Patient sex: M
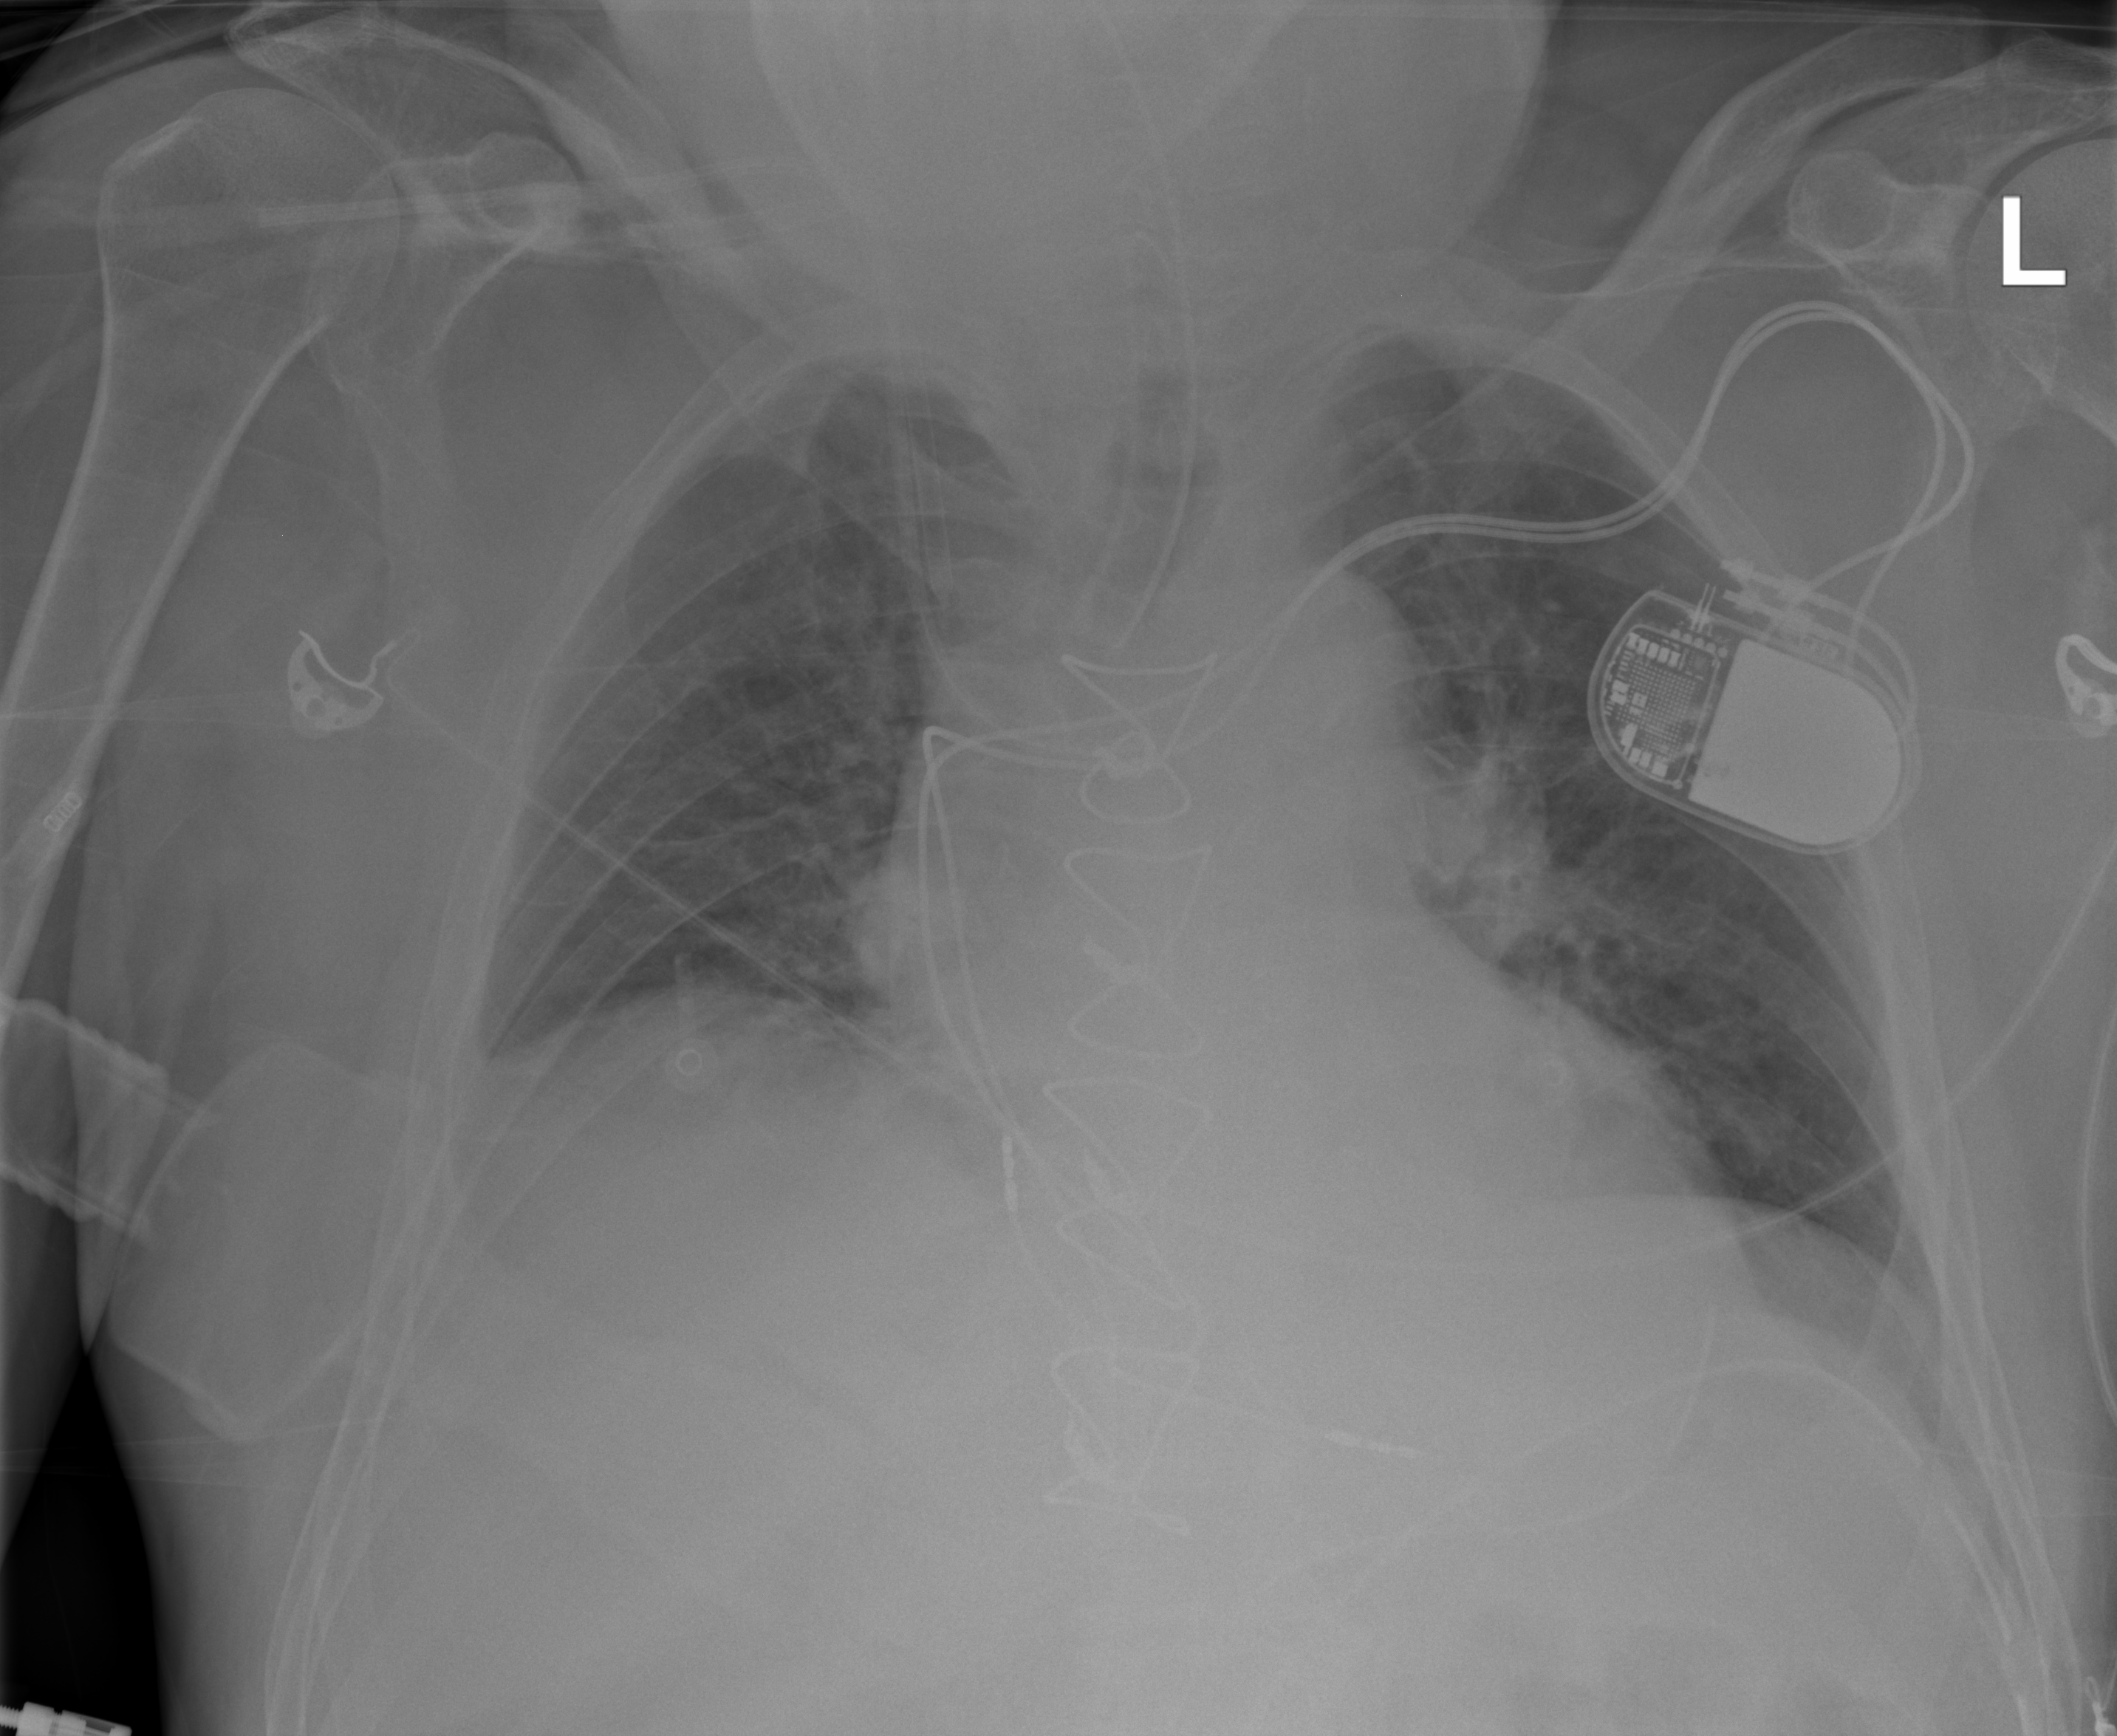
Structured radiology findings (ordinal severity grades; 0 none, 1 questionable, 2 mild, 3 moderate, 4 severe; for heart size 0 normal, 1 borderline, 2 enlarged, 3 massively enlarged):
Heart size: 0
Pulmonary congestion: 2
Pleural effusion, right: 2
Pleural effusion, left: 0
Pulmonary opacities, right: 0
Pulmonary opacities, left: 0
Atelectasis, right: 2
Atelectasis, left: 0